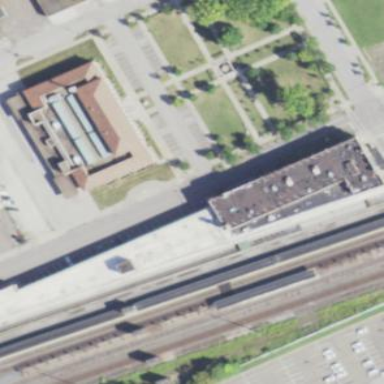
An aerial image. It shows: Train station building.